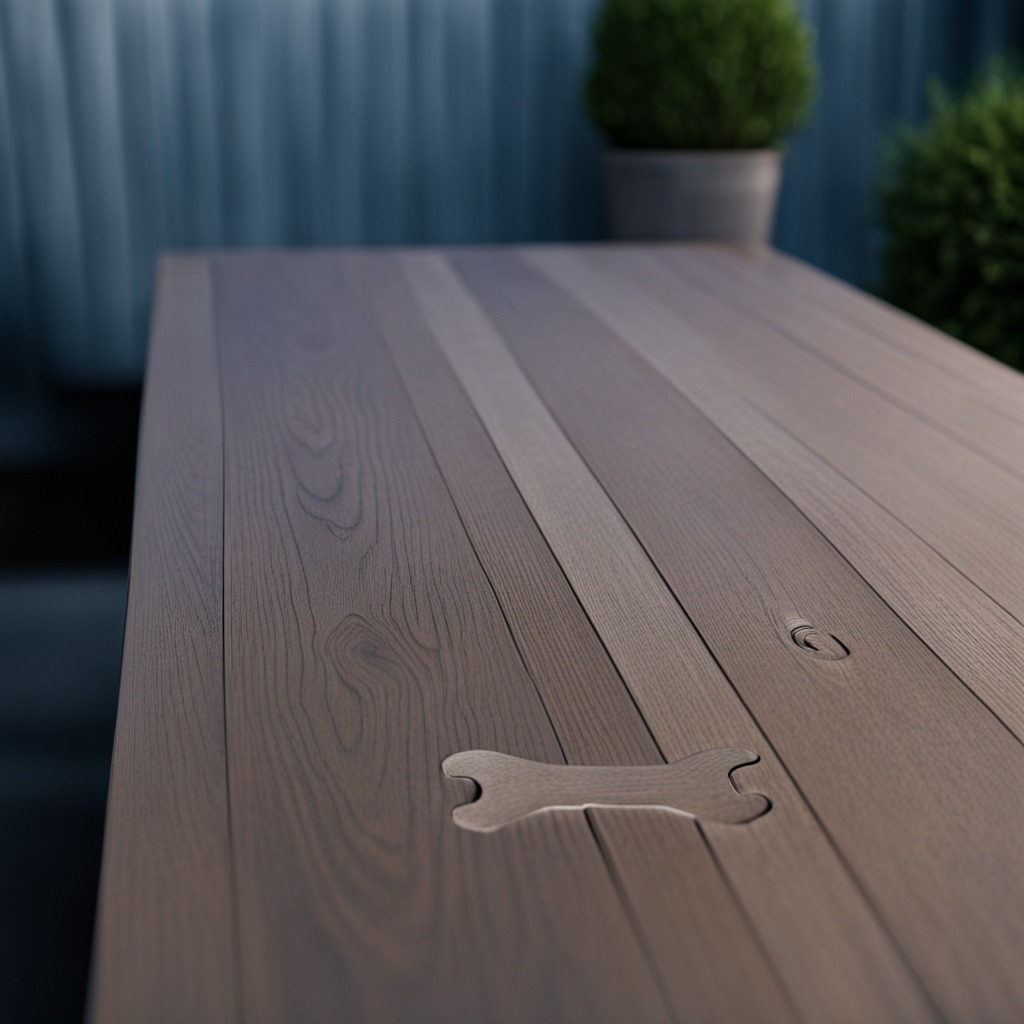
An old wrench lying on a table in a garage.